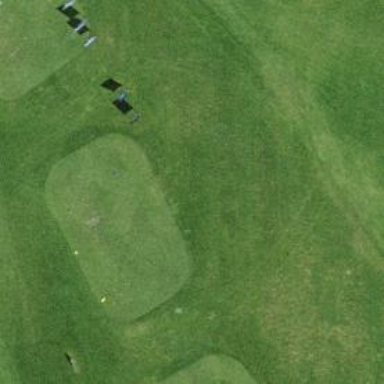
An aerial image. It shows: Grassy area designated as golf tee.